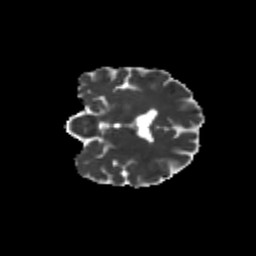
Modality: MD
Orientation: coronal
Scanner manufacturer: siemens
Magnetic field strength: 3 T
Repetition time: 9.2 s
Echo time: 0.084 s